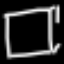
Label: square